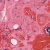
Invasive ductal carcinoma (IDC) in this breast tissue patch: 1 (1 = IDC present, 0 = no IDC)